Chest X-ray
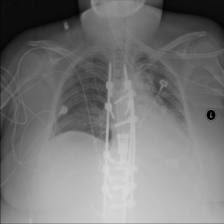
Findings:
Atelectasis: positive
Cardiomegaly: negative
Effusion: negative
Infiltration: positive
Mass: negative
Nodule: negative
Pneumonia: negative
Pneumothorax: negative
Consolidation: negative
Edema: negative
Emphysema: negative
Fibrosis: negative
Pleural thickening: negative
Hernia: negative